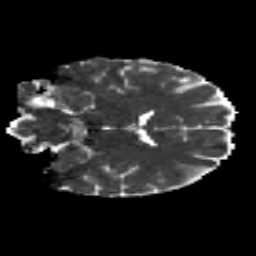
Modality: MD
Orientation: coronal
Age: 28
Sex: male
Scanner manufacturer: siemens
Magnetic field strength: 3 T
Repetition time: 8.8 s
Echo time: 0.085 s